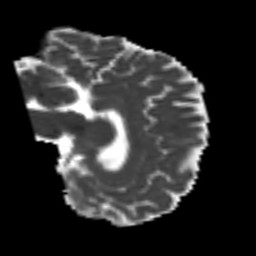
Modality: MD
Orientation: sagittal
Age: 62
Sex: male
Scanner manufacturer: siemens
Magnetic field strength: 3 T
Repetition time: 4.999 s
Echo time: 0.07946 s